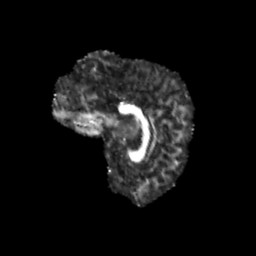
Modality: FA
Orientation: sagittal
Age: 11
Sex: male
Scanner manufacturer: siemens
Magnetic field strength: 3 T
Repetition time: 3.8 s
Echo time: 0.07 s